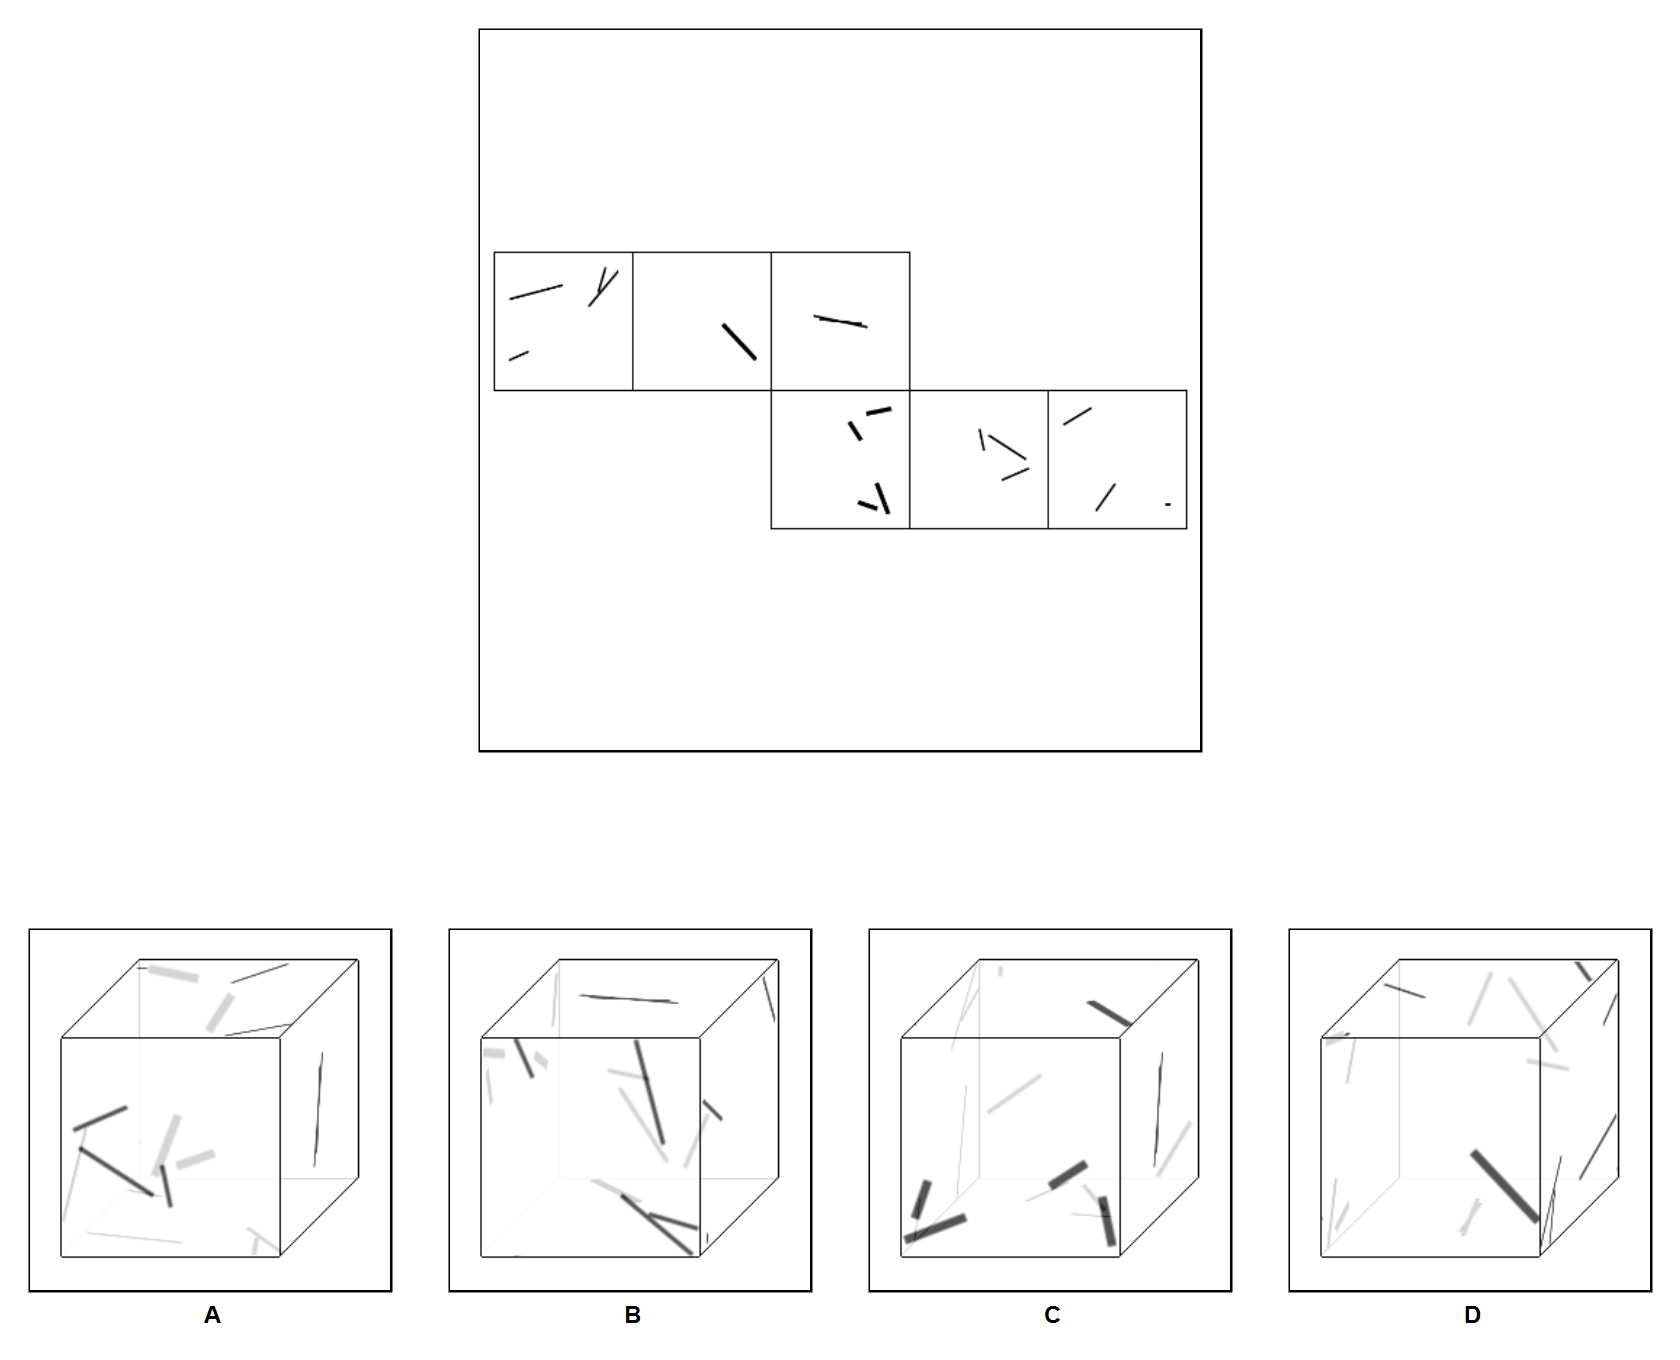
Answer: C